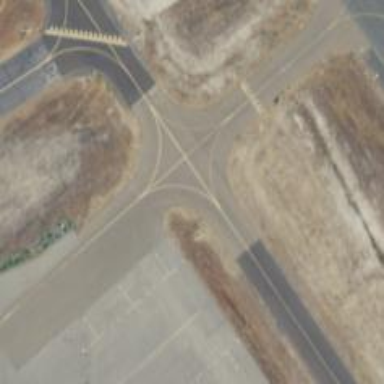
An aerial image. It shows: Image of taxiway at airport.